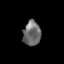
Tissue: skin
Cell type: Fibroblasts
Senescence score: 0.7468
Nuclear area (px): 429
Mean DAPI intensity: 107.825